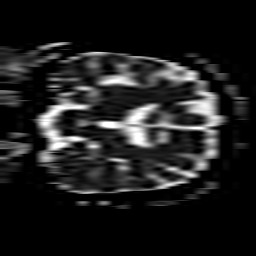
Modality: ADC
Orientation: coronal
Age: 50
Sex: male
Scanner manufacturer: philips
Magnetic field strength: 3 T
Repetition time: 4.106 s
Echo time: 0.06119 s